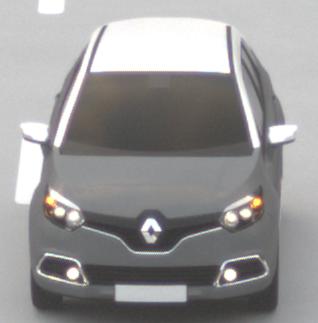
Make: Renault
Model: Captur ENERGY TCe 90
Detailed model: Captur (I)
Model produced from: 2013/06
Model produced until: 2015/05
Doors: 5
Color: gray
Road condition: dry road
Daytime: sunrise or sunset
Contrast: low contrast